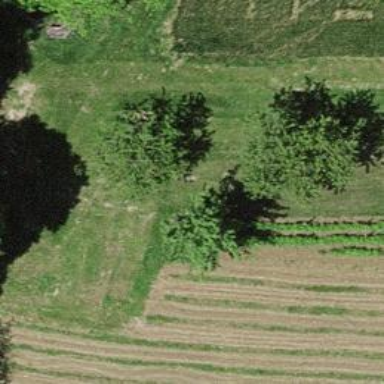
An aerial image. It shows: Agricultural area with broadleaved deciduous trees.